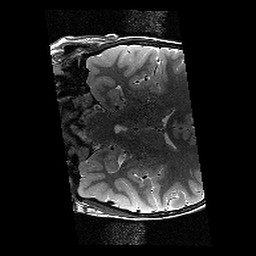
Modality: T2w
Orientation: coronal
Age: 10
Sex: male
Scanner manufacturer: siemens
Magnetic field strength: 3 T
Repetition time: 9.23 s
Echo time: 0.067 s